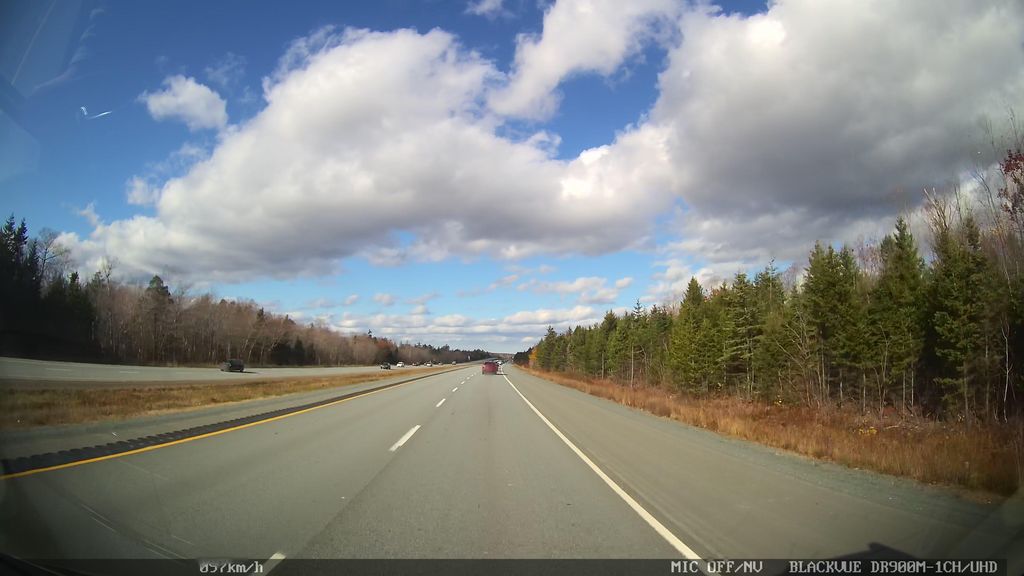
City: halifax